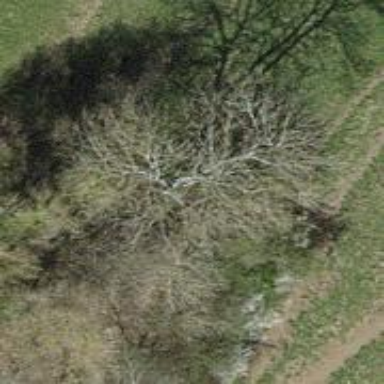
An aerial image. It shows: Beautiful tree in nature.